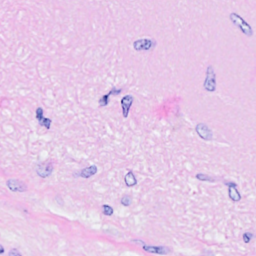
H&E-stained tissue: Breast